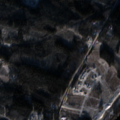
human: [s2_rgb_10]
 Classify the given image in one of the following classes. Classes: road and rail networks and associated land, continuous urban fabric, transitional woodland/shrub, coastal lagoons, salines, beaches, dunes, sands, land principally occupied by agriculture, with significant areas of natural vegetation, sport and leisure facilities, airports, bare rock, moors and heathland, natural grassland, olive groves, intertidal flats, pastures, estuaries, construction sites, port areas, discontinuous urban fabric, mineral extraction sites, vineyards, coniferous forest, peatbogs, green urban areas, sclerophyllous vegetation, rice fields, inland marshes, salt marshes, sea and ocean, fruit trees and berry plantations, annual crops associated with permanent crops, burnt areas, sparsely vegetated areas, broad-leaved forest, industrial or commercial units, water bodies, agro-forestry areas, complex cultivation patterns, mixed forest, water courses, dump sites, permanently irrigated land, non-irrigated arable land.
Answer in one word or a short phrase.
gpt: discontinuous urban fabric, mixed forest, transitional woodland/shrub, water bodies